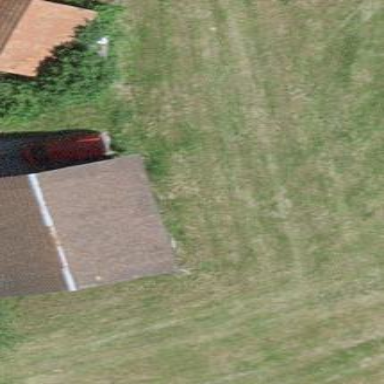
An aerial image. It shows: Shed building.